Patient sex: M
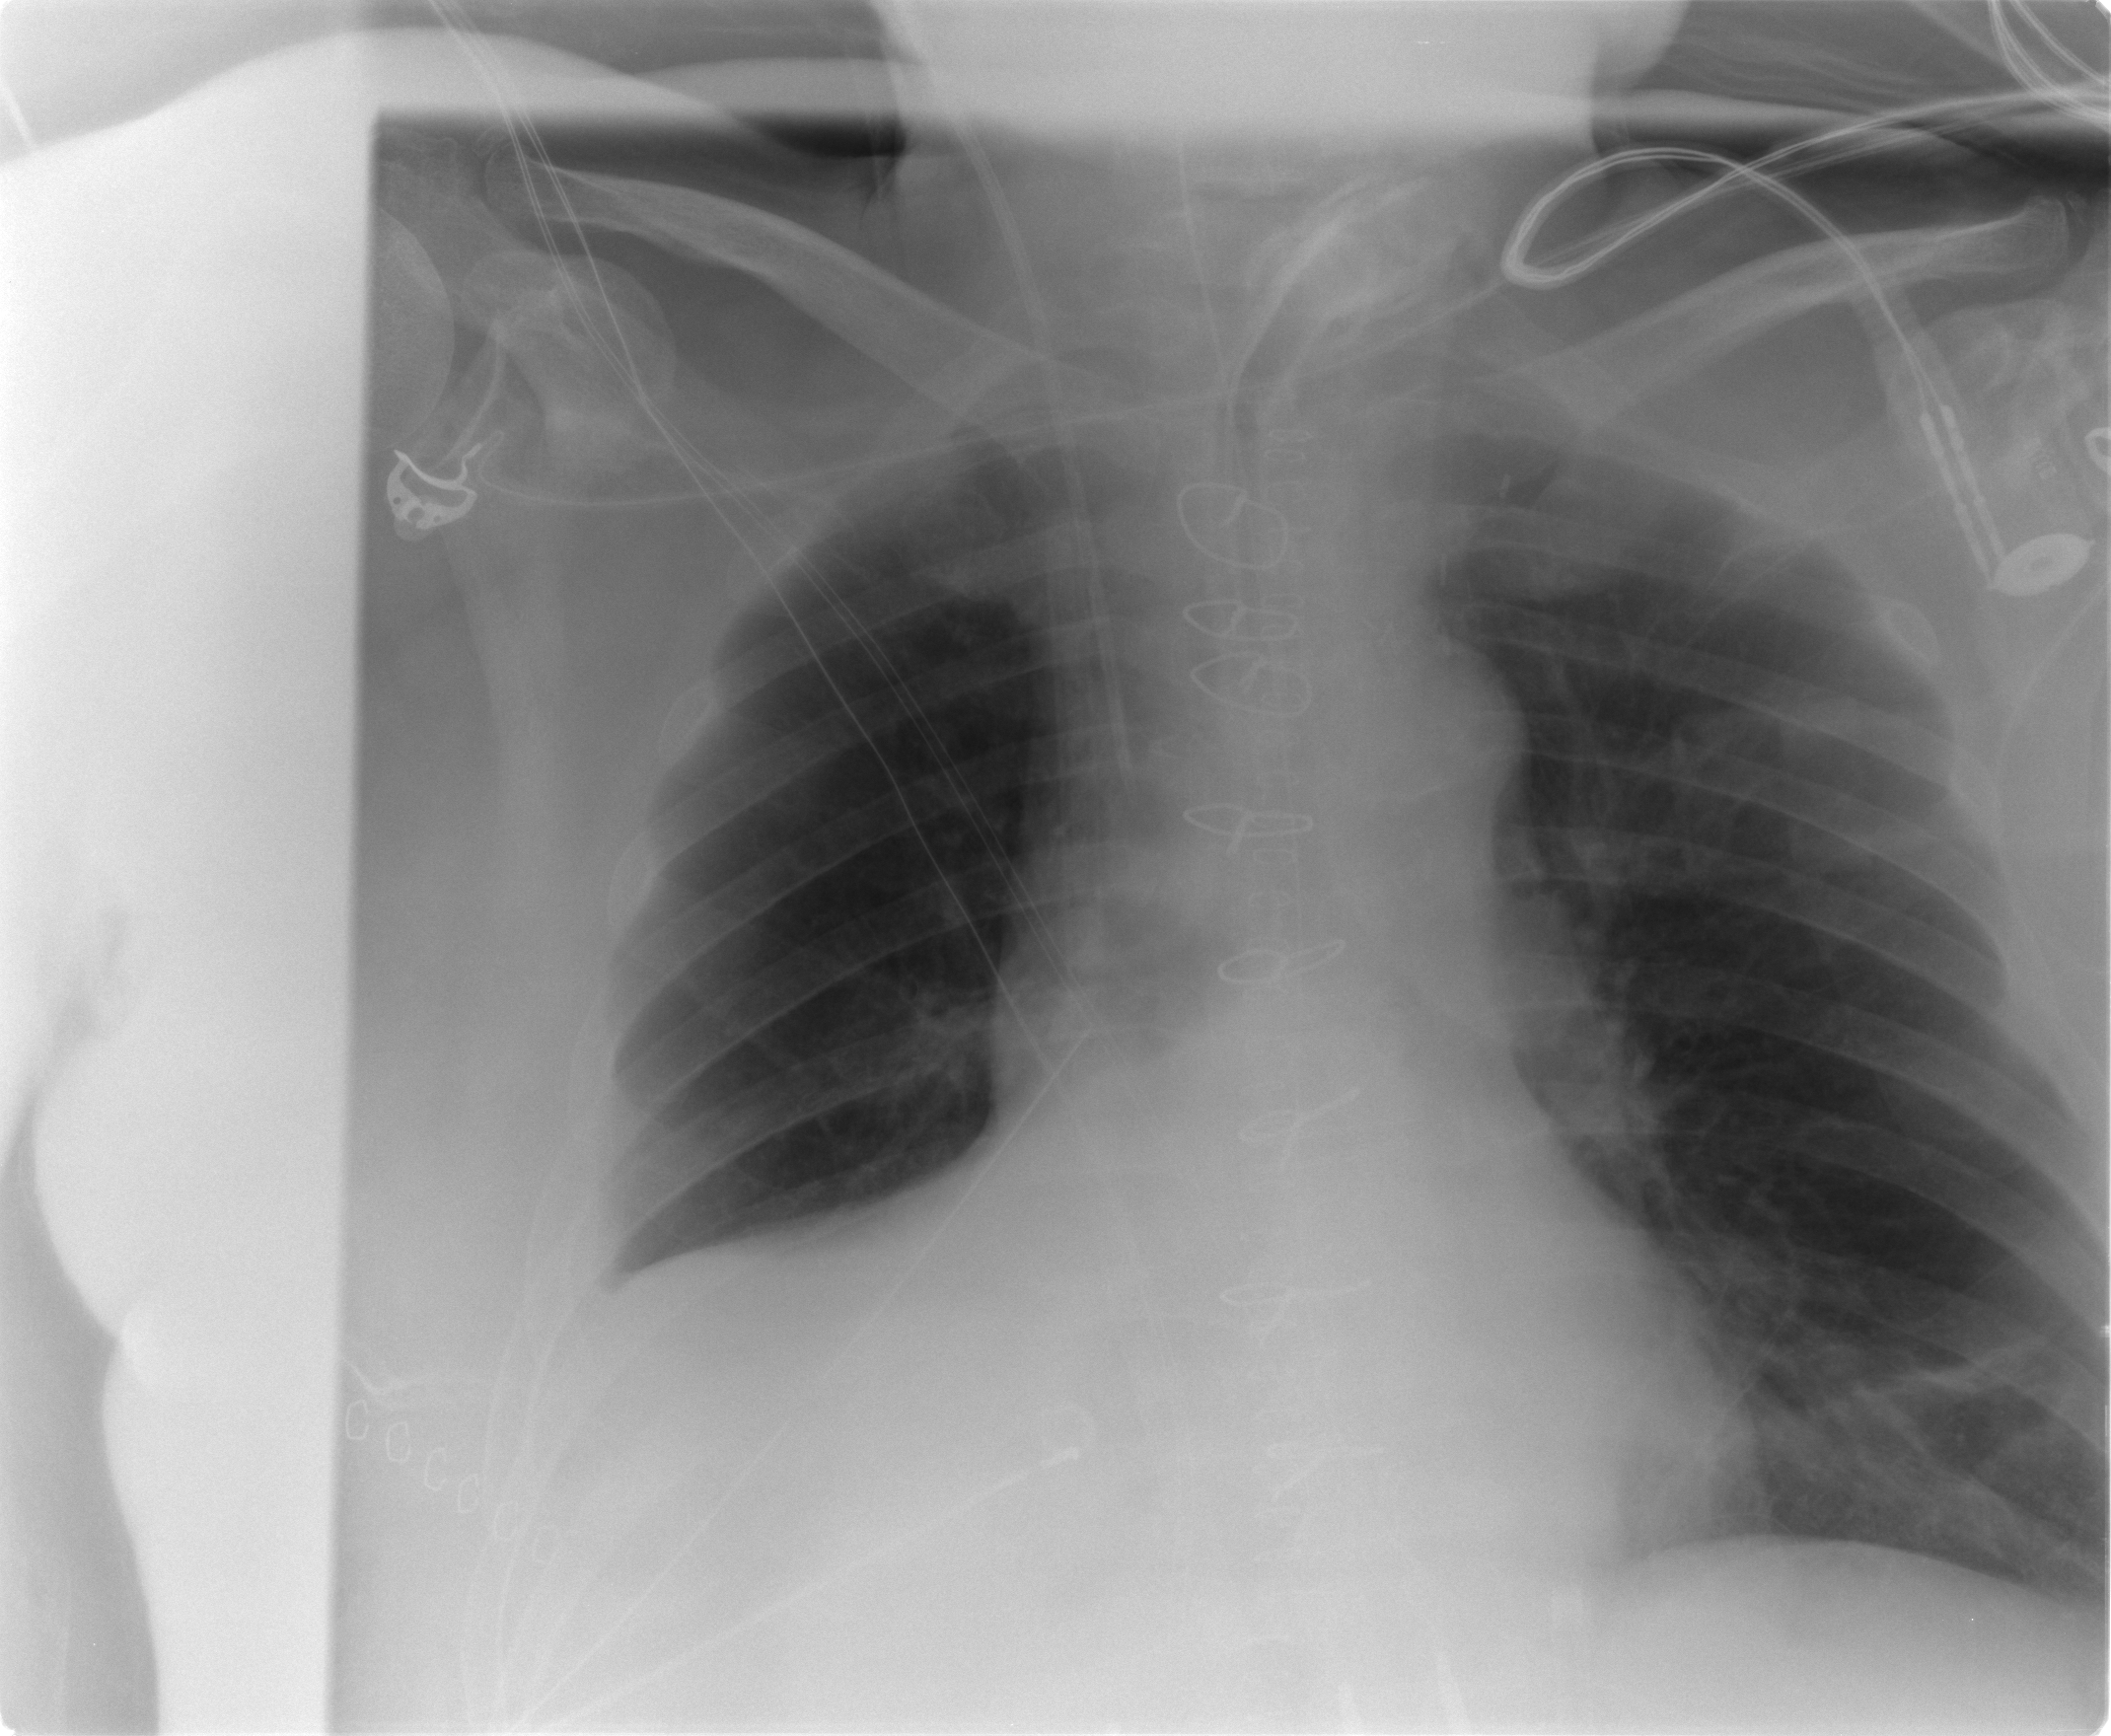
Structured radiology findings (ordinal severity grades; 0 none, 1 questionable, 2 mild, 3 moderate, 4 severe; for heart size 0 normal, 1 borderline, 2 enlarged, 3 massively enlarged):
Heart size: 0
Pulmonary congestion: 0
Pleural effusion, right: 2
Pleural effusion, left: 0
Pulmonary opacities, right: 0
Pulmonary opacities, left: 0
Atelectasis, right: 2
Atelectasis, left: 2